Question: I have the following pandas dataframe, which consist of datetime timestamps and user ids:
'''
id datetime
130 2018-05-17 19:46:18
133 2018-05-17 20:59:57
131 2018-05-17 21:54:01
142 2018-05-17 22:49:07
114 2018-05-17 23:02:34
136 2018-05-18 06:06:48
324 2018-05-18 12:21:38
180 2018-05-18 12:49:33
120 2018-05-18 14:03:58
120 2018-05-18 15:28:36
'''
How can I plot on the y axis the id and on the x axis day or minutes? I tried to:
'''
plt.plot(df3['datatime'], df3['id'], '|')
plt.xticks(rotation='vertical')
'''
However, I have two problems, my dataframe is quite large and I have multiple ids, the second problem is that I wasn't able to arrange each label on the y axis and plot it against its datime value in the x axis. Any idea of how to do something like this:

The whole objective of this plot is to visualize the logins per time of that specific user.
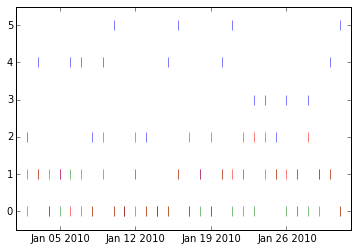
Answer: Something like this?
X axis: date, Y axis: id
'''
from datetime import date
import matplotlib.dates as mdates
import matplotlib.pyplot as plt
import pandas as pd
# set your data as df
# strip only YYYY-mm-dd part from original 'datetime' column
df.datetime = df.datetime.apply(lambda x: str(x)[:10])
df.datetime = df.datetime.apply(lambda x: date(int(x[:4]), int(x[5:7]), int(x[8:10])))
# plot
plt.gca().xaxis.set_major_formatter(mdates.DateFormatter('%Y-%m-%d'))
plt.gca().xaxis.set_major_locator(mdates.DayLocator())
plt.plot(df.datetime, df.id, '|')
plt.gcf().autofmt_xdate()
'''
Output:
<URL>